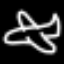
Label: airplane